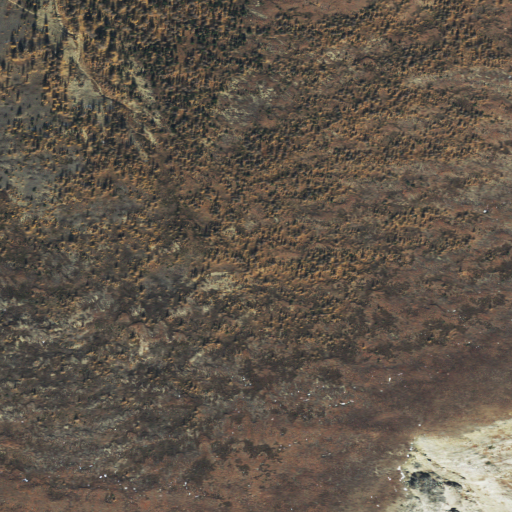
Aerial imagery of plain(s) in Montana named Goat Flat containing grassland and evergreen forest